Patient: sex F, age 39
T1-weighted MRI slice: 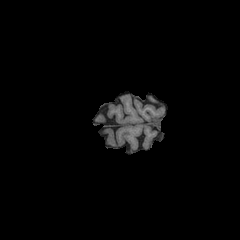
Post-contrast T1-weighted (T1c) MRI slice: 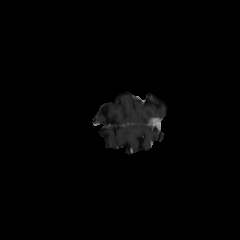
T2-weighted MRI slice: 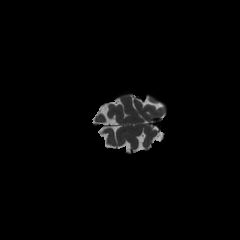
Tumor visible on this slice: no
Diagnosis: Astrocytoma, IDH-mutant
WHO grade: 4